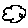
Label: cloud